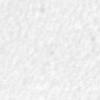
Label: no_change